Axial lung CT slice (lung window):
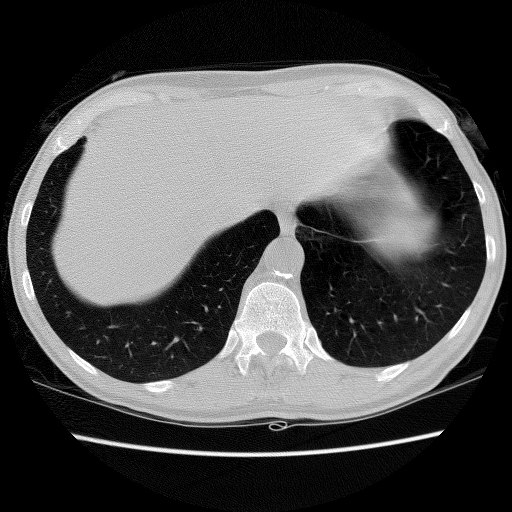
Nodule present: no